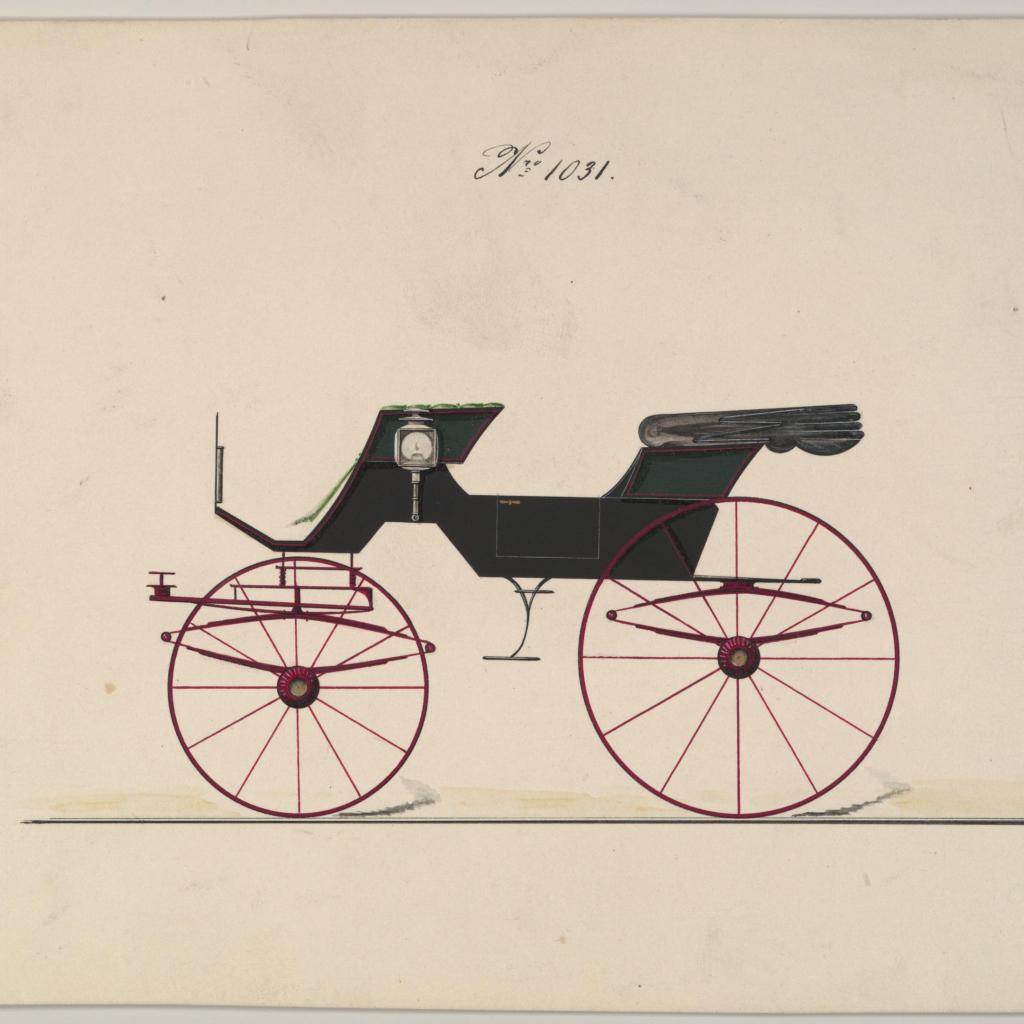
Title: Design for Phaeton, no. 1031
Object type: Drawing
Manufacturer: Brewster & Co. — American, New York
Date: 1850–74
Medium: Pen and black ink, watercolor and gouache with gum arabic
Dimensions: sheet: 6 5/16 x 9 1/4 in. (16 x 23.5 cm)
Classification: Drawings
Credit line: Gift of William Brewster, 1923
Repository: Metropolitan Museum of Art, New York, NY